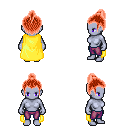
a pixel art fantasy rpg character, female body template, dark elf, purple skin, yellow cape, magenta pants, red short topknot hairstyle, four views (front, back, left, right), 2x2 character sprite sheet, small pixel art, hard edges, no anti-aliasing